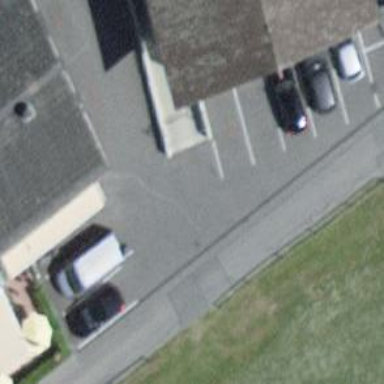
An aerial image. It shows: Parking entrance.